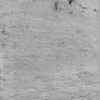
Label: not_dusty